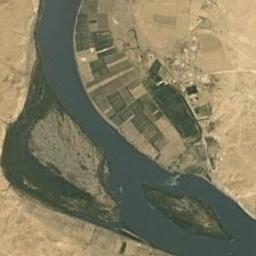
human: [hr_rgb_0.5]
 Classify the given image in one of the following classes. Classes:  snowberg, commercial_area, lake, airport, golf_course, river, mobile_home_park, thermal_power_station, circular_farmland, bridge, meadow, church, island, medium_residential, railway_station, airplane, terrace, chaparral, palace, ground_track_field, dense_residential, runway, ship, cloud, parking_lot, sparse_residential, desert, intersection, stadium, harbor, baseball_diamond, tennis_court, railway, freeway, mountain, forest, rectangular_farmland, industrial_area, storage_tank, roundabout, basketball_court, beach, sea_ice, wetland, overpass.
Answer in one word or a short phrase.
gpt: river